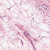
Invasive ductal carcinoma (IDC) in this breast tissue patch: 1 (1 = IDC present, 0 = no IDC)